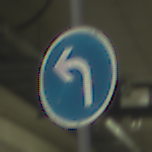
Verkehrszeichen: VorgeschriebeneFahrtrichtungLinks
Umgebung: Indoor, Special
Tageszeit: NotSpecified
Wetter: NotSpecified
Licht: Artificial
Jahreszeit: NotSpecified
Kontrast: HighContrast